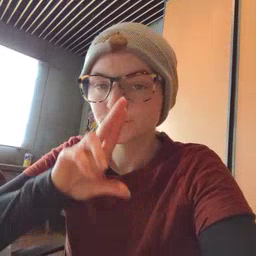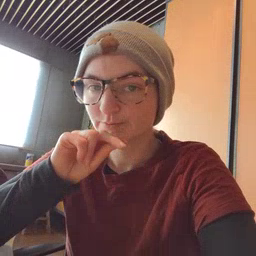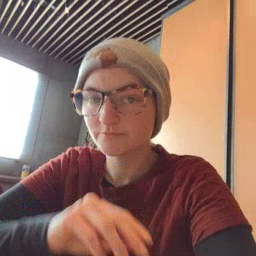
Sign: duck